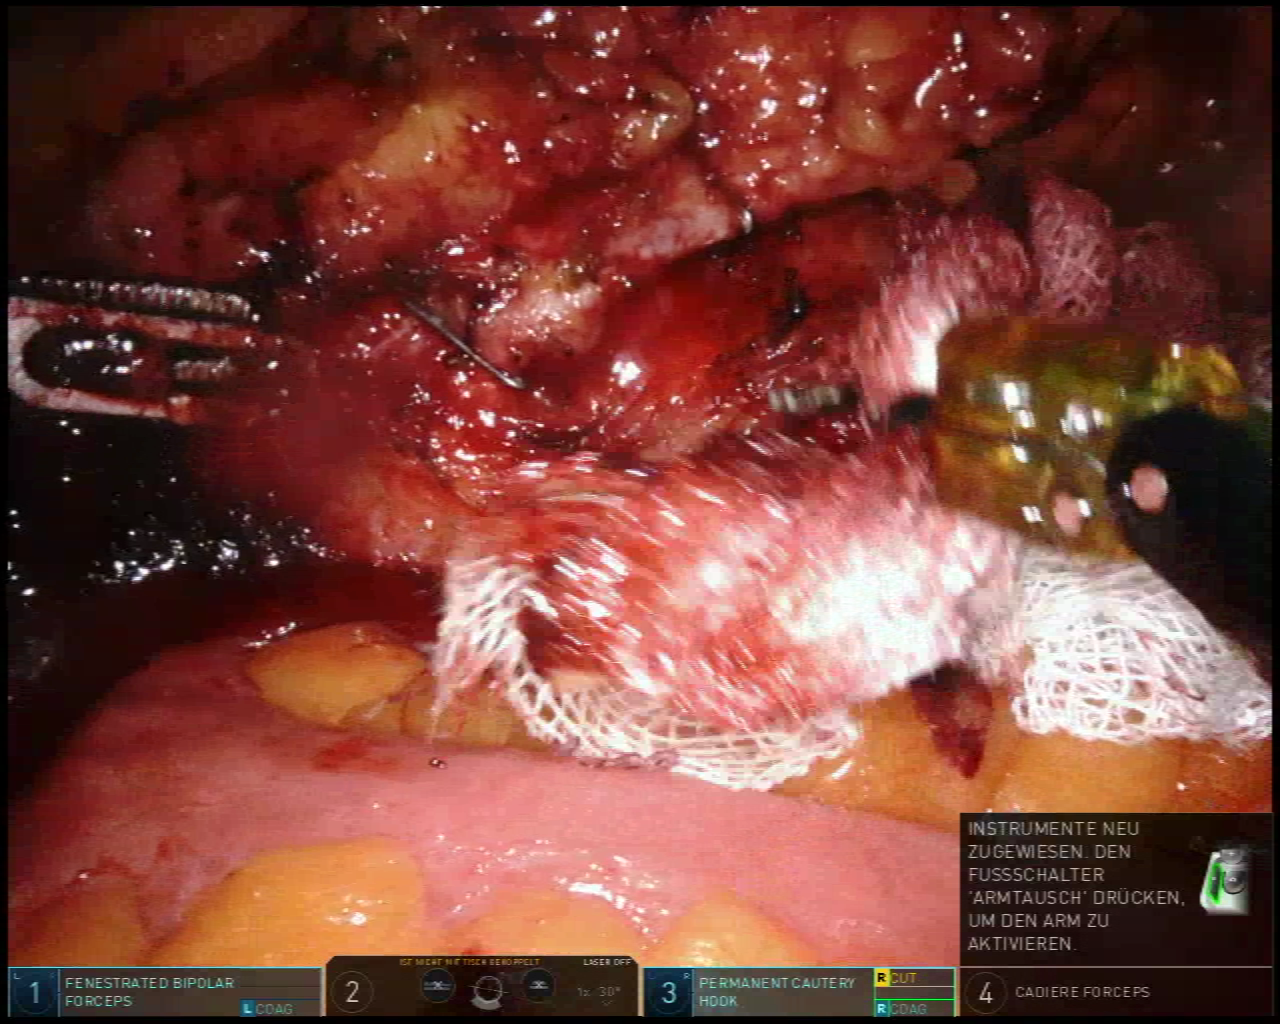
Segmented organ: inferior_mesenteric_artery
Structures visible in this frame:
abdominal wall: no
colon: yes
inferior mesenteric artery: yes
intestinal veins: no
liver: no
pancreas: no
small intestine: no
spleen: no
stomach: no
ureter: no
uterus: no
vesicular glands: no